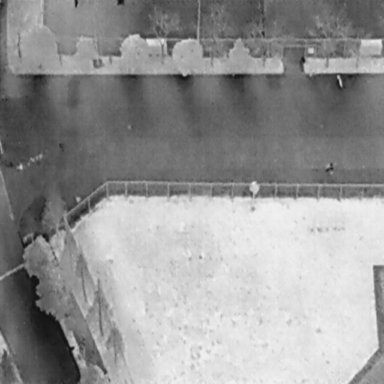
There are three People in the infrared image.